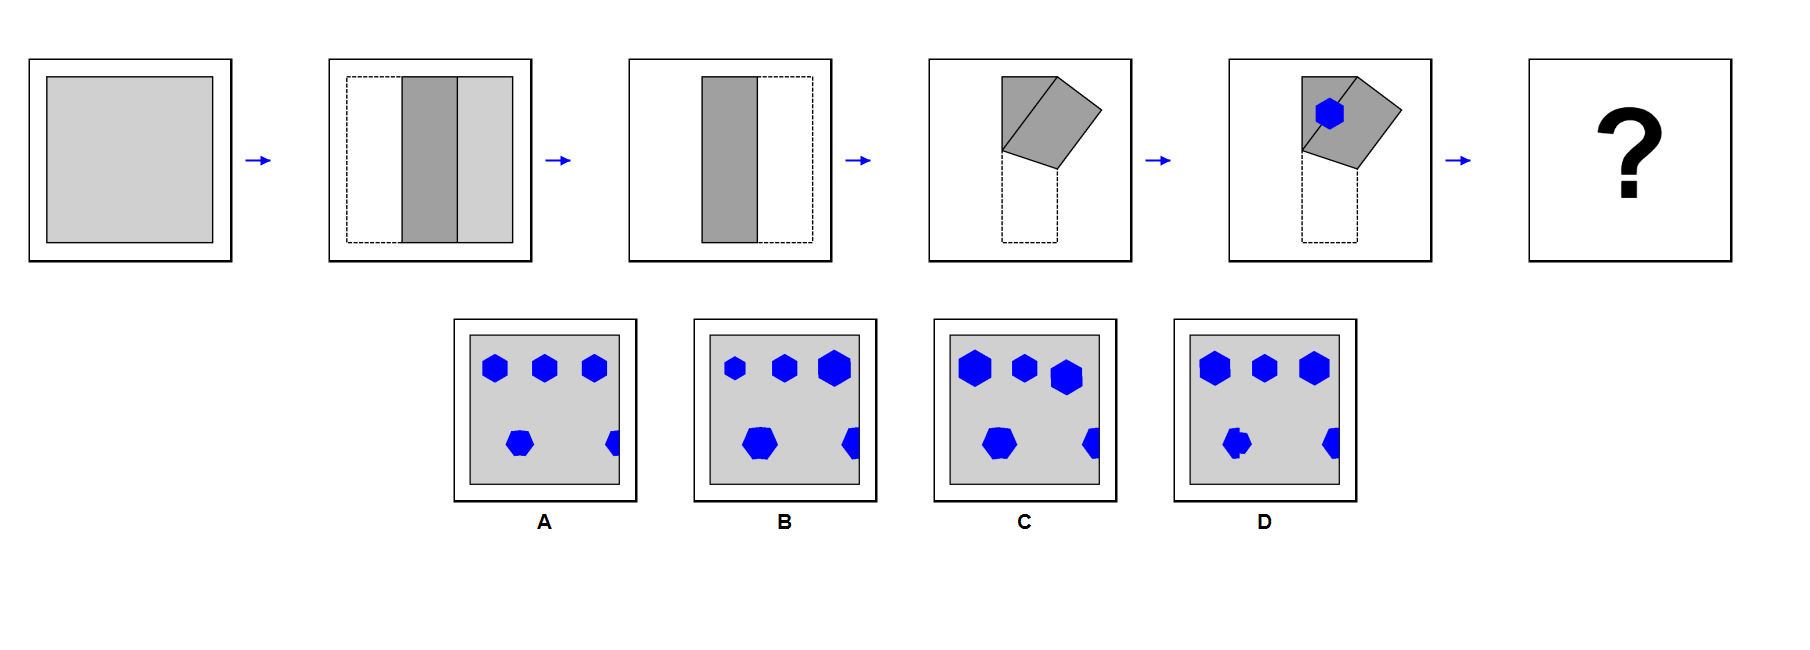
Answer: A